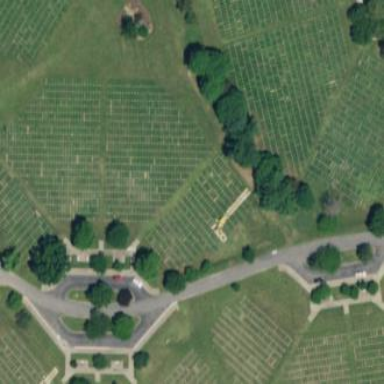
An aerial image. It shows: Section in the cemetery.